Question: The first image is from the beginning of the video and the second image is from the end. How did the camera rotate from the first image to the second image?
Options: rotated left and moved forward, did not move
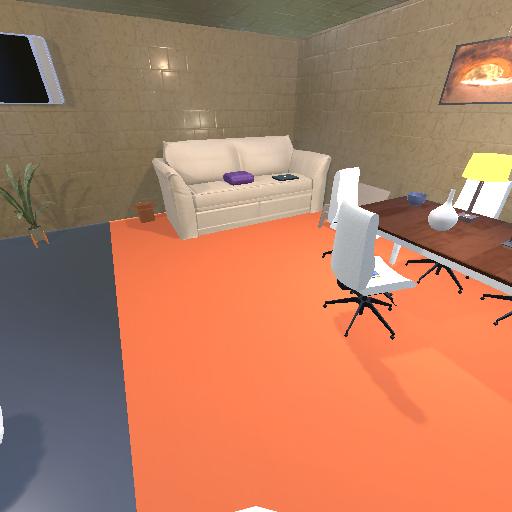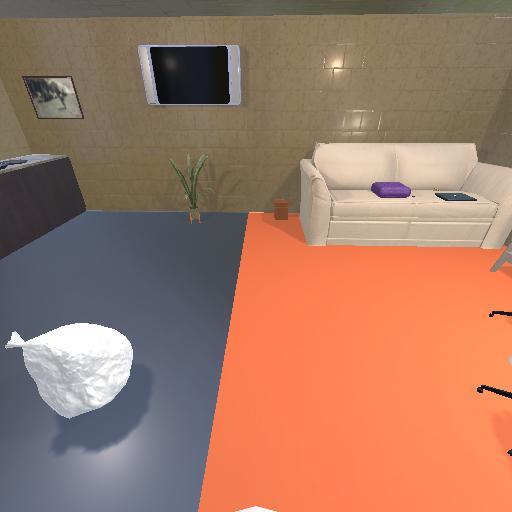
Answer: rotated left and moved forward